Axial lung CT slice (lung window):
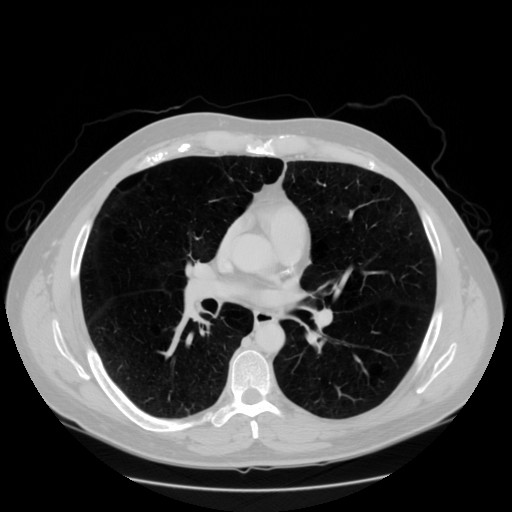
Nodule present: no